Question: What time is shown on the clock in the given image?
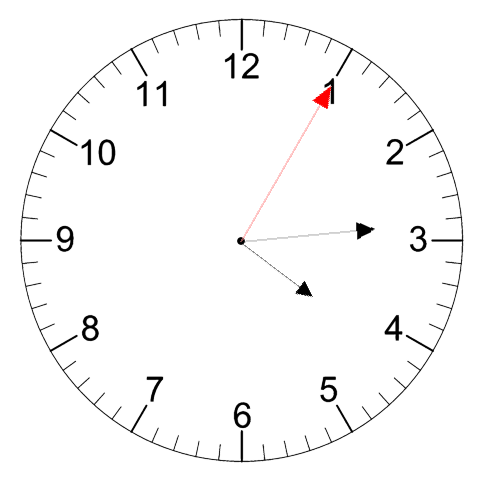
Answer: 04:14:05